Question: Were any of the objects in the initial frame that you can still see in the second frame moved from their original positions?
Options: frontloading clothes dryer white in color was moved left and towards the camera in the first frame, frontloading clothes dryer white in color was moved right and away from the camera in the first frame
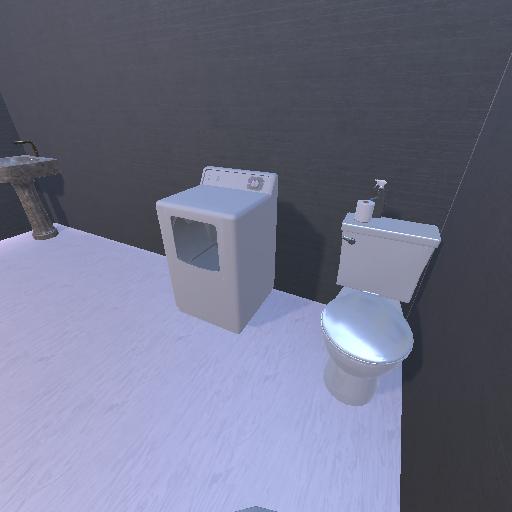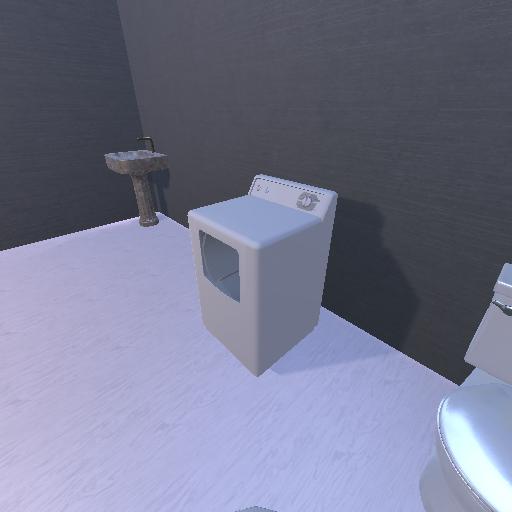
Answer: frontloading clothes dryer white in color was moved left and towards the camera in the first frame